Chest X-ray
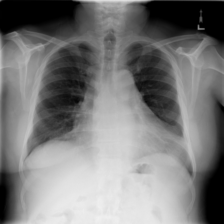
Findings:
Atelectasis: negative
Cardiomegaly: negative
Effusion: negative
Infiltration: negative
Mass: negative
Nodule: negative
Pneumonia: negative
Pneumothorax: negative
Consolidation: negative
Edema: negative
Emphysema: negative
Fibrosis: negative
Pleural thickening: negative
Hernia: negative